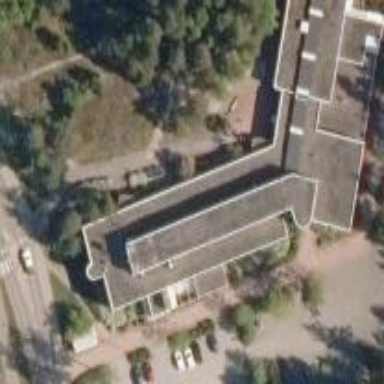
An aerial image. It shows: School building.